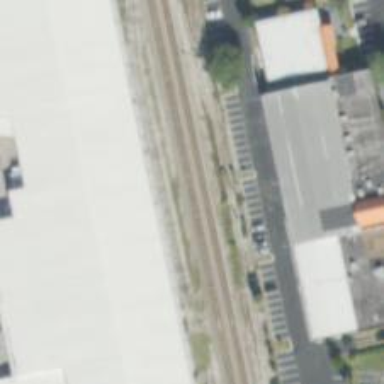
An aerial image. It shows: Railway track.